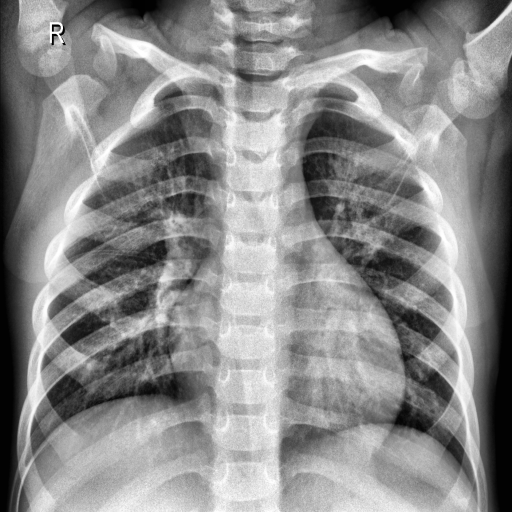
Finding: NORMAL